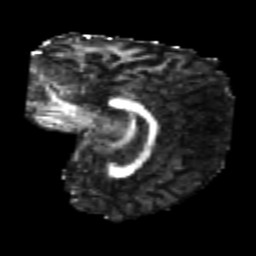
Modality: FA
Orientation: sagittal
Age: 22
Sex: male
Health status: healthy
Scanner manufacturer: philips
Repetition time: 7.386 s
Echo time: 0.08599 s